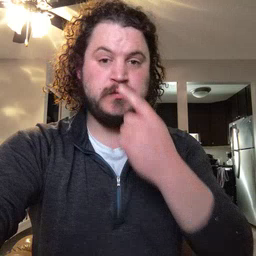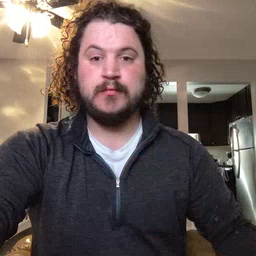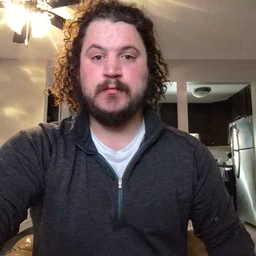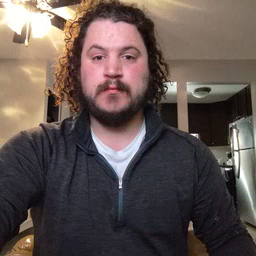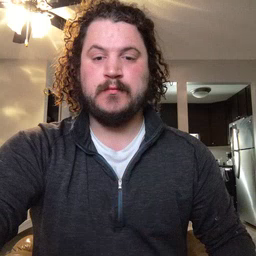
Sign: nose